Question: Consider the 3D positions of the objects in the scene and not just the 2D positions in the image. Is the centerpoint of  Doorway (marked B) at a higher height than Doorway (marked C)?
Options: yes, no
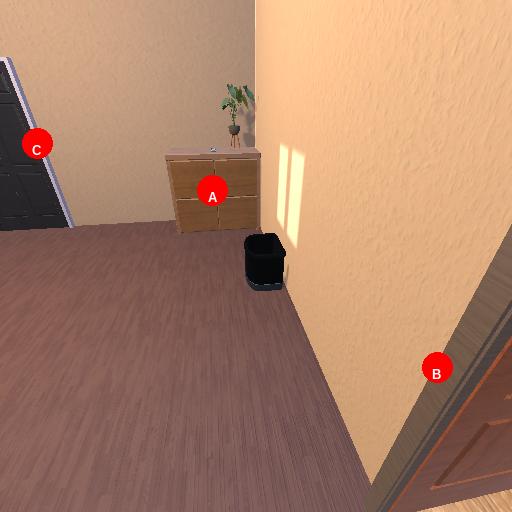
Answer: yes